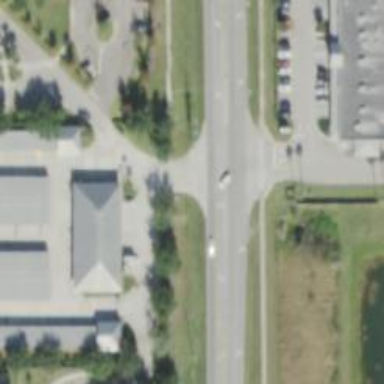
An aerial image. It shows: Secondary road with asphalt surface and sidewalk on the left.